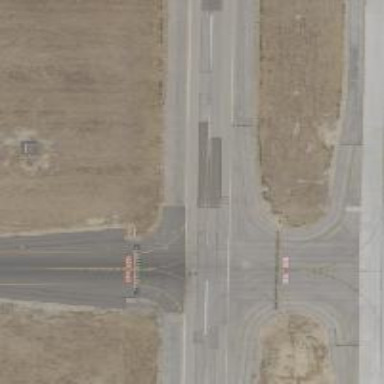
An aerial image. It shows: View of taxiway at the airport.